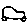
Label: car